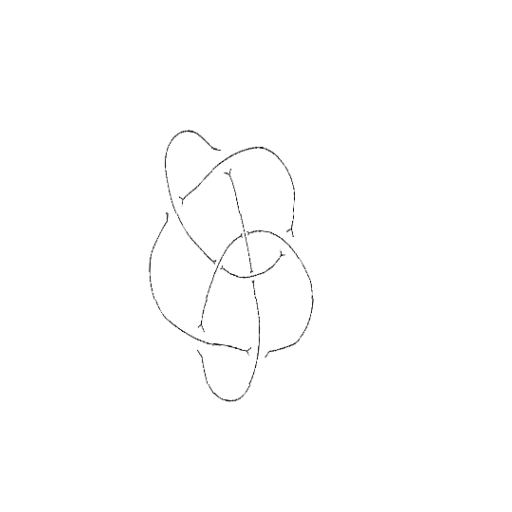
Crossing number: 8